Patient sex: F
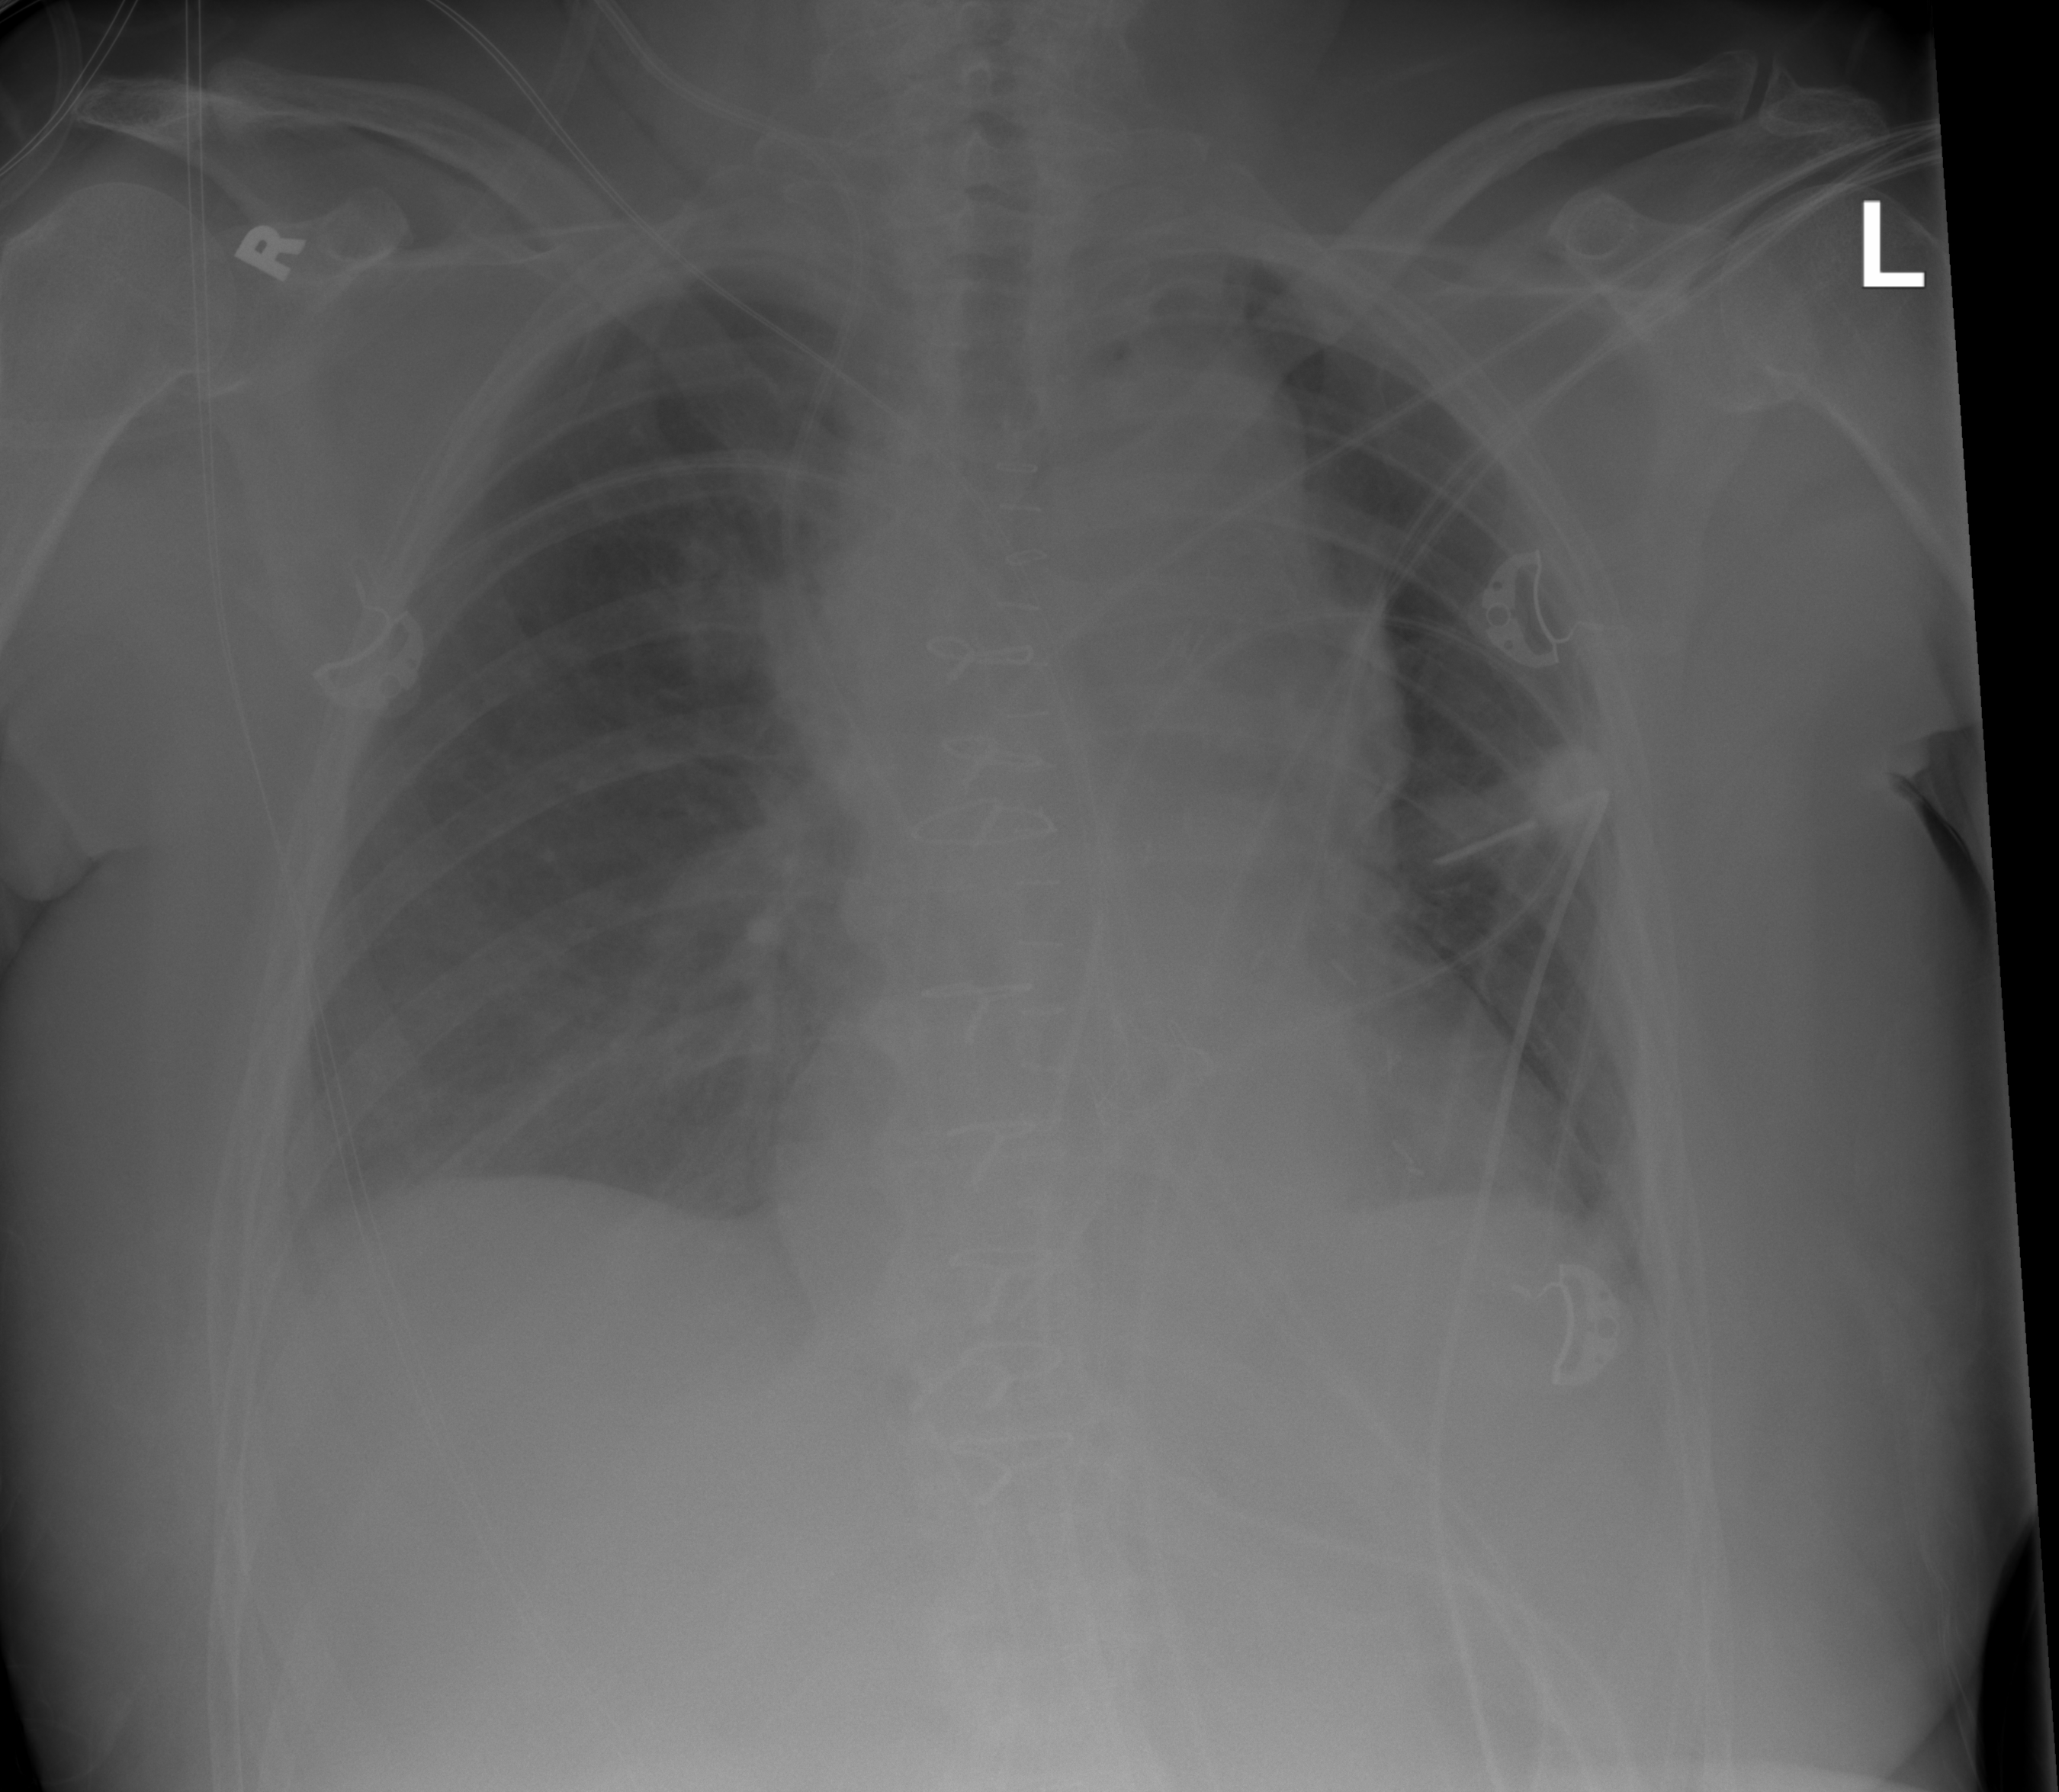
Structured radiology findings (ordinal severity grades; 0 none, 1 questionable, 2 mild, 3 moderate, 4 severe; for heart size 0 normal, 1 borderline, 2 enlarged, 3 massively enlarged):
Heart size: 0
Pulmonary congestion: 2
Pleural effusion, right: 0
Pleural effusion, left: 0
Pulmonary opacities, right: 0
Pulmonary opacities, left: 0
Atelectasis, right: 0
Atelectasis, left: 0